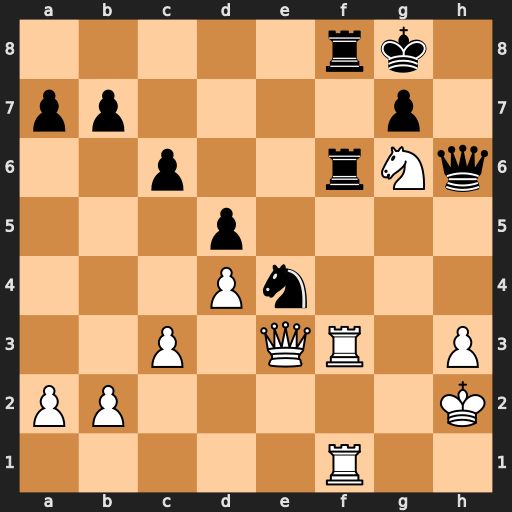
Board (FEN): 5rk1/pp4p1/2p2rNq/3p4/3Pn3/2P1QR1P/PP5K/5R2
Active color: w
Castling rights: -
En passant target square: -
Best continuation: Qxh6 gxh6 Nxf8 Rxf3 Rxf3